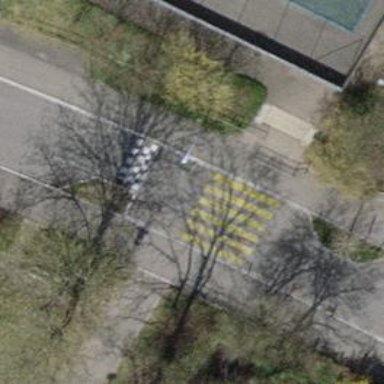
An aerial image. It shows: Paved footway with crossing.